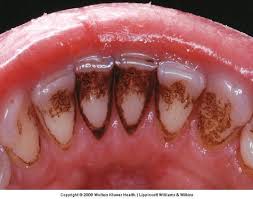
Condition: Tooth Discoloration